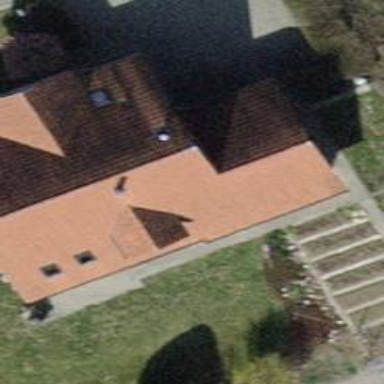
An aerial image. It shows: Residential house with gabled roof made of roof tiles. The roof is oriented along the building and its color is white.